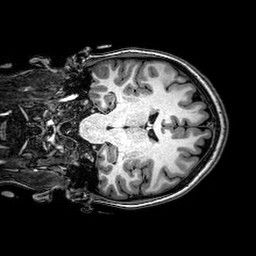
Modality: T1w
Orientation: coronal
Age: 21
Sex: female